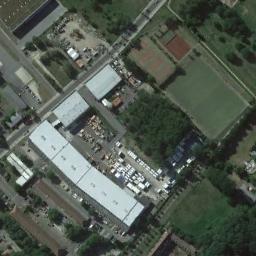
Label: industrial_area